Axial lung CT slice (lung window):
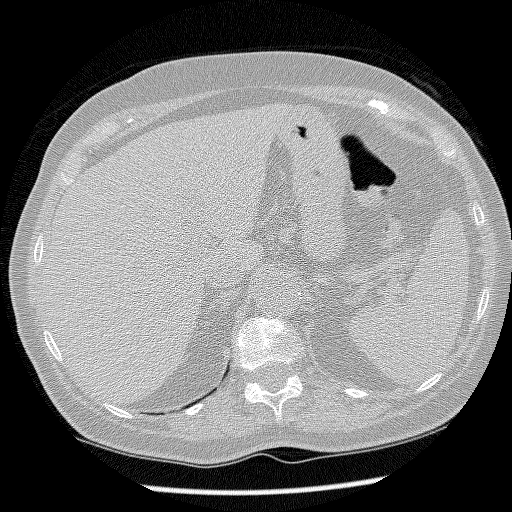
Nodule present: no